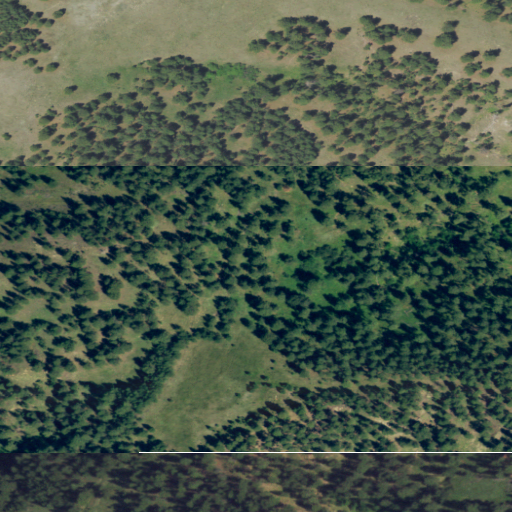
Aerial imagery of mountain in Wyoming named Signal Hill containing evergreen forest, shrub, grassland, and deciduous forest